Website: apple
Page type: account-selection
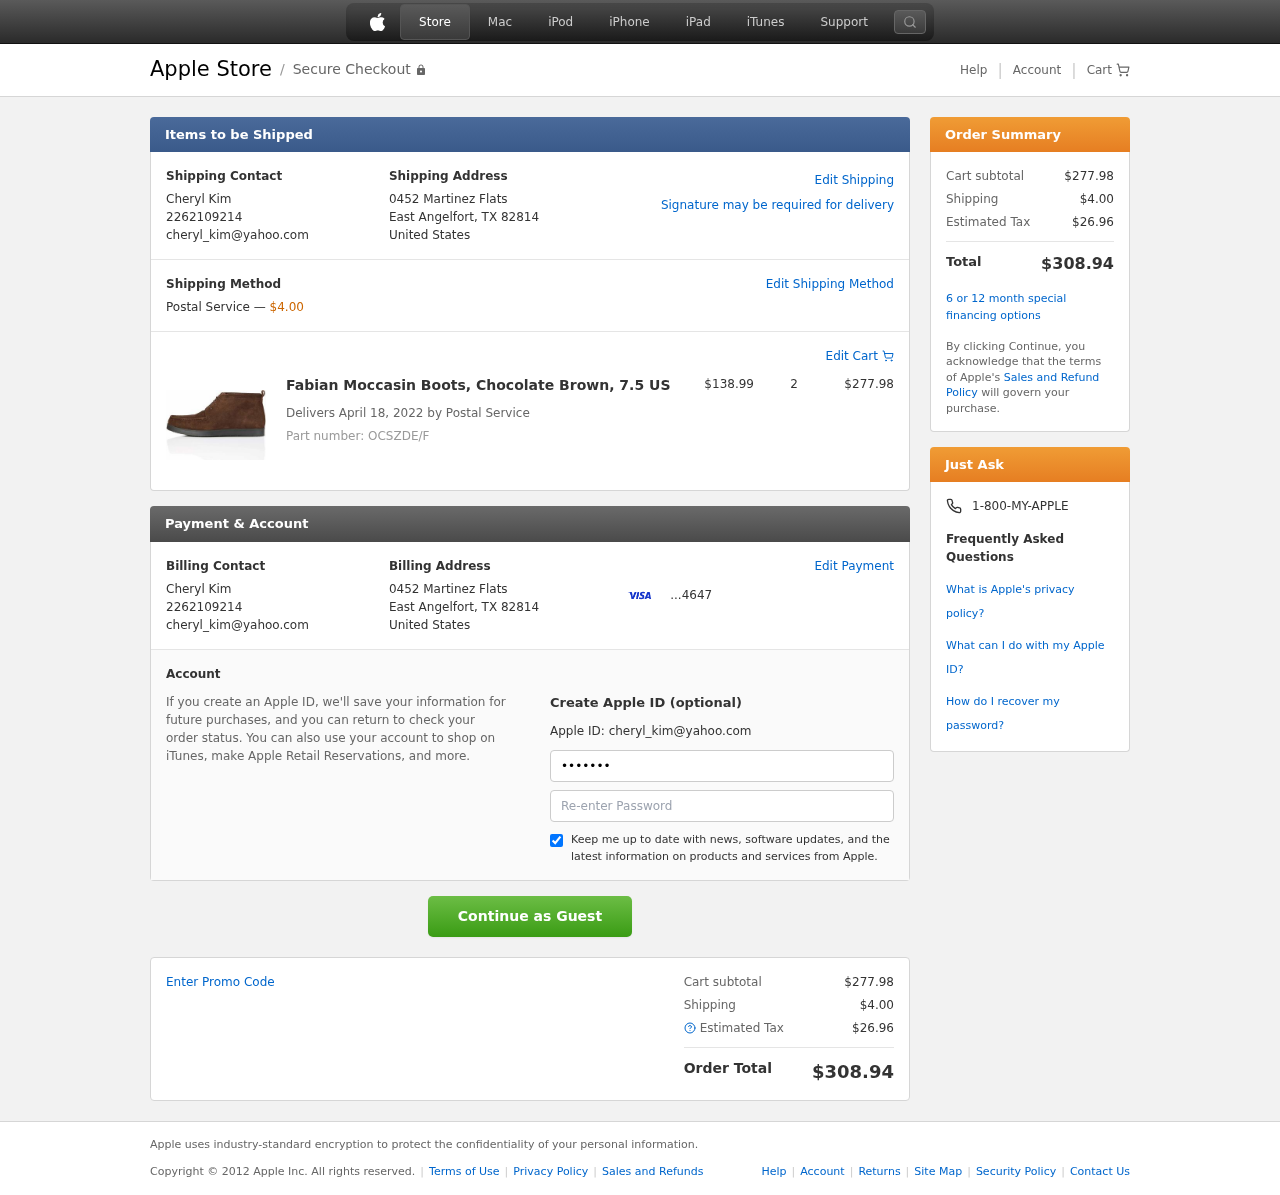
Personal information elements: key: PII_CARD_LAST4
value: ...4647
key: PII_CITY_STATE_ZIP
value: East Angelfort, TX 82814
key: PII_COUNTRY
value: United States
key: PII_EMAIL
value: cheryl_kim@yahoo.com
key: PII_FULLNAME
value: Cheryl Kim
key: PII_PHONE
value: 2262109214
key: PII_STREET
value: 0452 Martinez Flats
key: PII_FIRSTNAME
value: Cheryl
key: PII_LASTNAME
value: Kim
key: PII_FULLNAME2
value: Cheryl Kim
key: PII_FULLNAME3
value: Cheryl Kim
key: PII_FIRSTNAME2
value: Cheryl
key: PII_FIRSTNAME3
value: Cheryl
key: PII_LASTNAME2
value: Kim
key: PII_LASTNAME3
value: Kim
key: PII_FIRSTNAME_DERIVED
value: Cheryl
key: PII_LASTNAME_DERIVED
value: Kim
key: PII_FULLNAME_DERIVED
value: Cheryl Kim
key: PII_NAME_FULL_DERIVED
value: Cheryl Kim
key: PII_PHONE_LINE
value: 9214
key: PII_PHONE_SUFFIX
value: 9214
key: PII_PHONE2
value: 2262109214
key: PII_PHONE3
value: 2262109214
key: PII_PHONE_NUMERIC
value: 2262109214
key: PII_PHONE_LINE_NUMERIC
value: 9214
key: PII_PHONE_SUFFIX_NUMERIC
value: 9214
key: PII_PHONE2_NUMERIC
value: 2262109214
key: PII_PHONE3_NUMERIC
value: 2262109214
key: PII_PHONE_DIGITS
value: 2262109214
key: PII_PHONE_LAST4
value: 9214
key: PII_EMAIL2
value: cheryl_kim@yahoo.com
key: PII_EMAIL3
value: cheryl_kim@yahoo.com
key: PII_STREET2
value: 0452 Martinez Flats
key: PII_CITY_STATE_ZIP2
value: East Angelfort, TX 82814
Product elements: key: PRODUCT1_NAME
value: Fabian Moccasin Boots, Chocolate Brown, 7.5 US
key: PRODUCT1_PRICE
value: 138.99
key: PRODUCT1_QUANTITY
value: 2
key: PRODUCT_PART_NUMBER
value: Part number: OCSZDE/F
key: PRODUCT_TOTAL
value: $277.98
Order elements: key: ORDER_SHIPPING_COST
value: $4.00
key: ORDER_DELIVERY_DATE
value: Delivers April 18, 2022 by Postal Service
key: ORDER_SUBTOTAL
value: $277.98
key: ORDER_TAX
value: $26.96
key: ORDER_TOTAL
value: $308.94